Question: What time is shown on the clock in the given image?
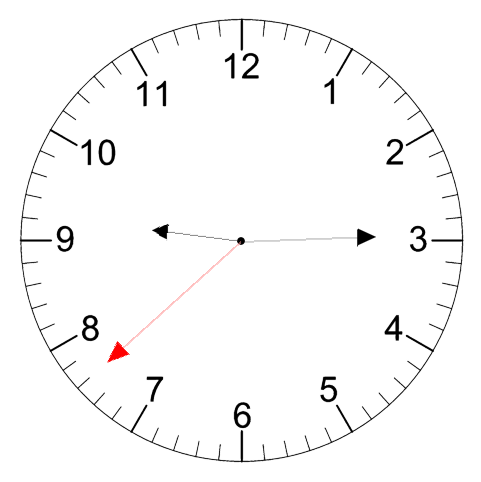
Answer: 09:14:38